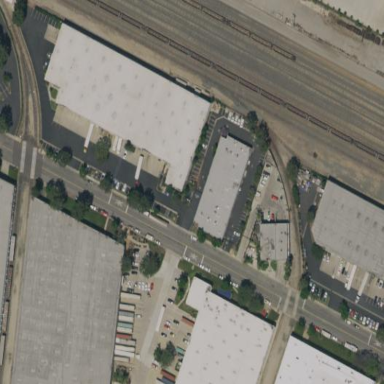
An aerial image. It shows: Warehouse building.